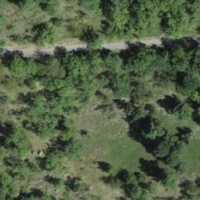
EUNIS habitat code: 24
Species observed at this site:
Stachys recta